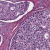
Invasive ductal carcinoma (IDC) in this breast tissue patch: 0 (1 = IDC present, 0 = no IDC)